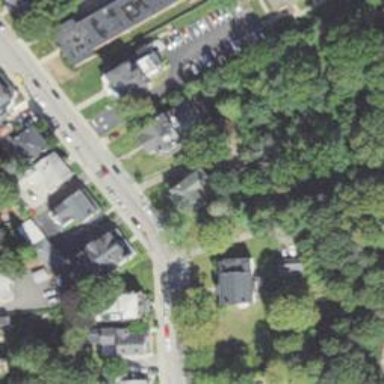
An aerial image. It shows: Residential driveway designated as service road.